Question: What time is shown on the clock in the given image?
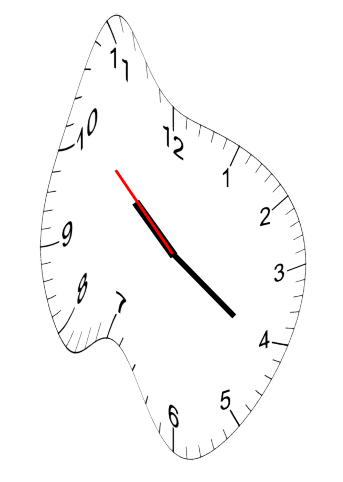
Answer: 10:20:52